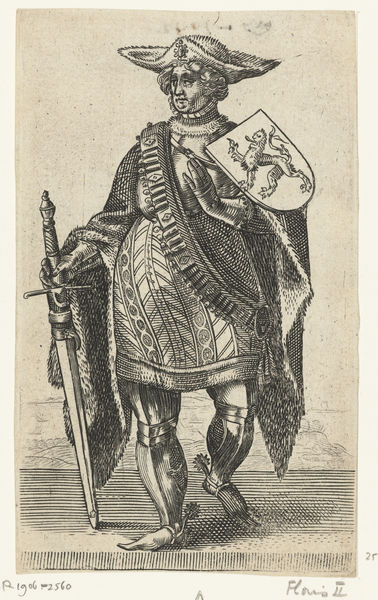
Titel: Portret van Floris II, graaf van Holland
Künstler: Adriaen Matham
Standort: Amsterdam
Institution: Rijksmuseum
Schlagwörter: gris, homme, riche, femme, ciel, peinture, bleu, enfant, epee, triste, mer, jesus, guerre, chevalier, jouer, putain, ecusson, boouclier, munission, vangoue, colouer